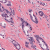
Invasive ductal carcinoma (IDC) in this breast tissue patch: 1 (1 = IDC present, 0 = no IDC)